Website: macys
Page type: billing-address
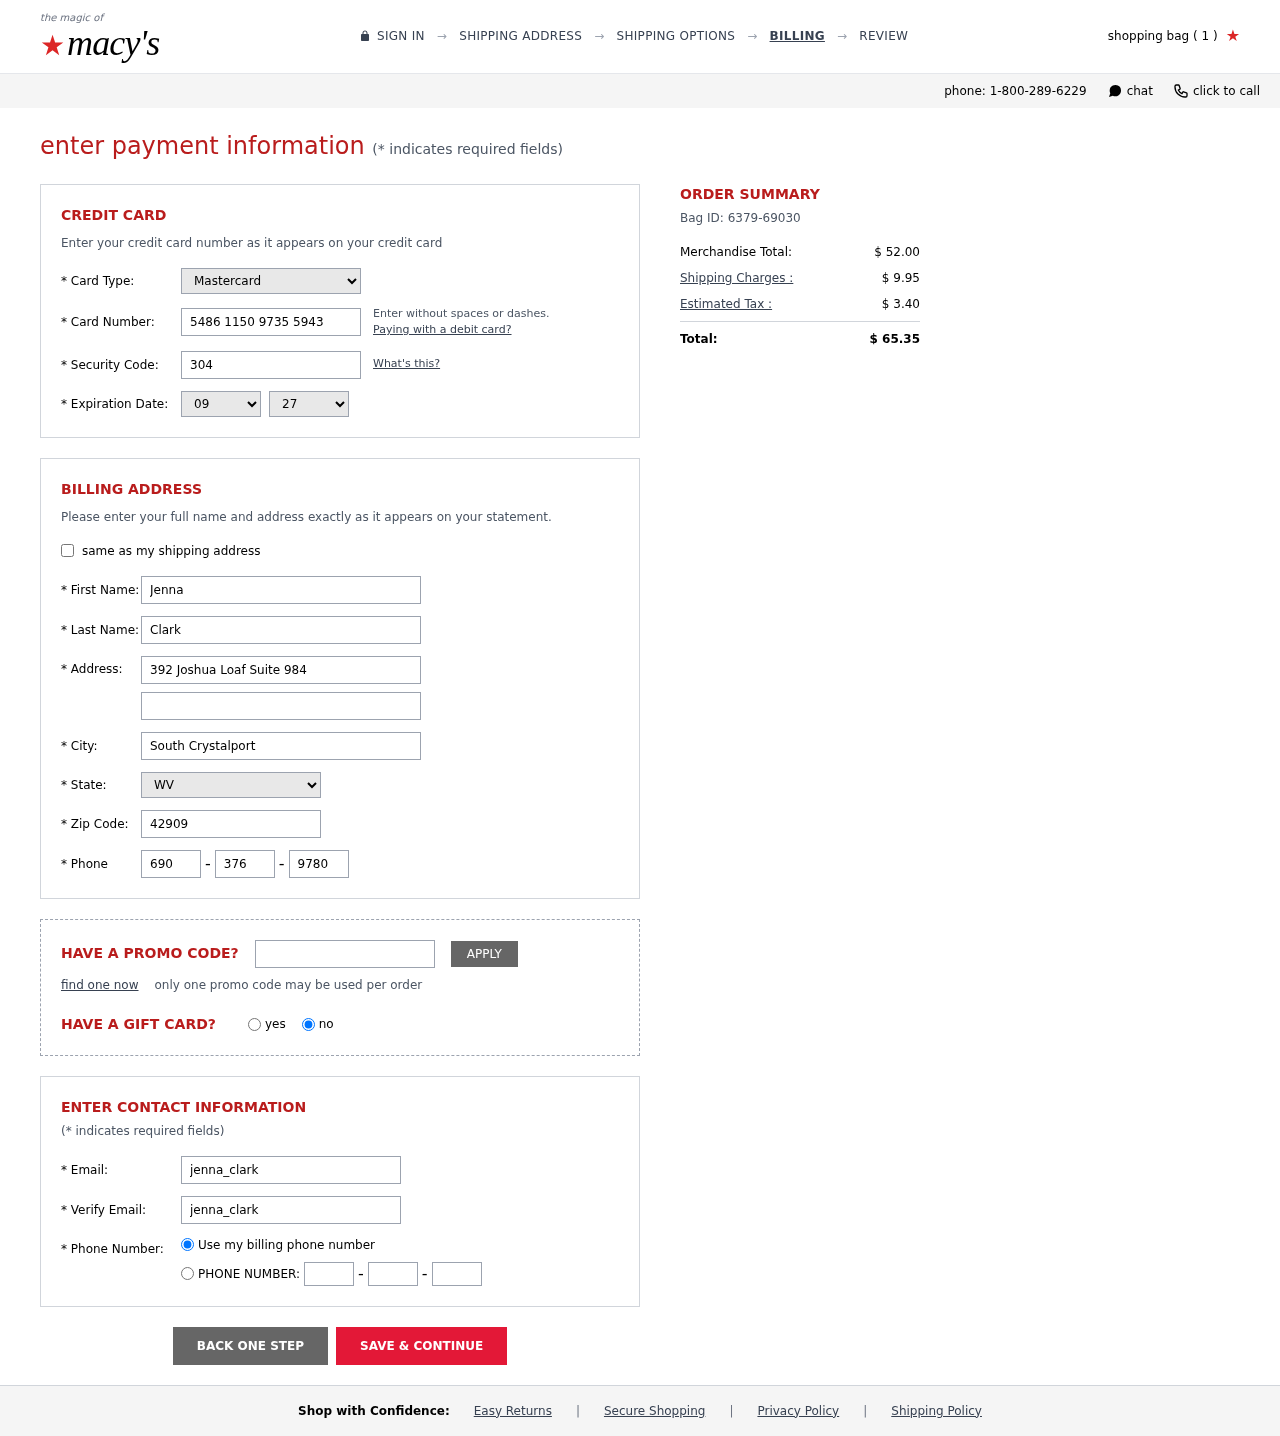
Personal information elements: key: PII_CARD_CVV
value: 304
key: PII_CARD_EXPIRY_MONTH
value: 09
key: PII_CARD_EXPIRY_YEAR
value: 27
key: PII_CARD_NUMBER
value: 5486 1150 9735 5943
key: PII_CARD_TYPE
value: Mastercard
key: PII_CITY
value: South Crystalport
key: PII_EMAIL
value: jenna_clark@yahoo.com
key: PII_FIRSTNAME
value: Jenna
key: PII_LASTNAME
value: Clark
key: PII_PHONE_AREA
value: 690
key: PII_PHONE_PREFIX
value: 376
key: PII_PHONE_SUFFIX
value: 9780
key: PII_POSTCODE
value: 42909
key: PII_STATE_ABBR
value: WV
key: PII_STREET
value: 392 Joshua Loaf Suite 984
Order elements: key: ORDER_NUM_ITEMS
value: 1
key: ORDER_ID
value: Bag ID: 6379-69030
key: ORDER_SUBTOTAL
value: $ 52.00
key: ORDER_SHIPPING_COST
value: $ 9.95
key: ORDER_TAX
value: $ 3.40
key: ORDER_TOTAL
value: $ 65.35